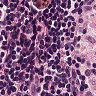
Metastatic tissue present: no